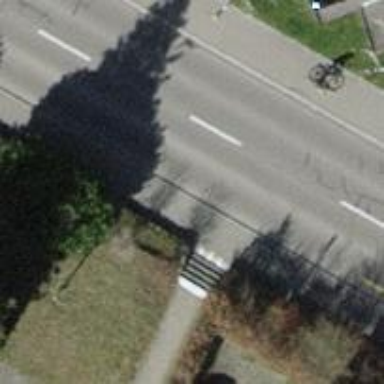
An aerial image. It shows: Set of steps on the road.